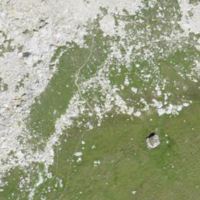
EUNIS habitat code: 48
Species observed at this site:
Saxifraga moschata
Bartsia alpina